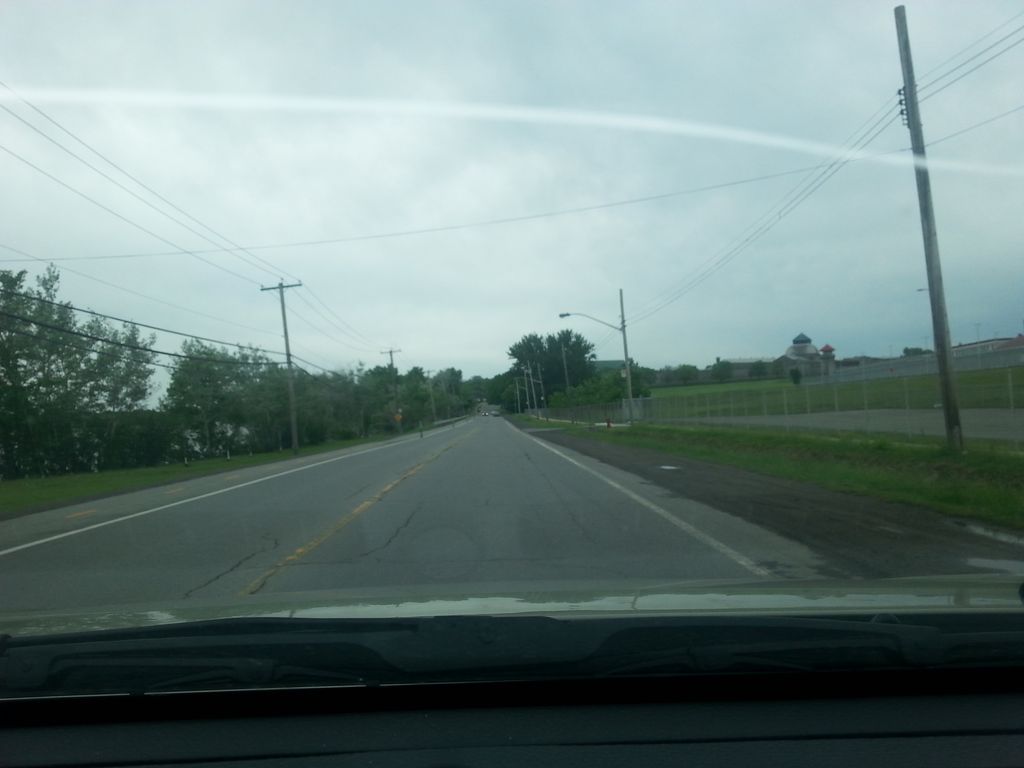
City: montreal